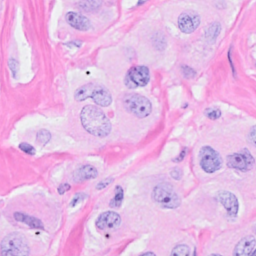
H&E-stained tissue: Breast